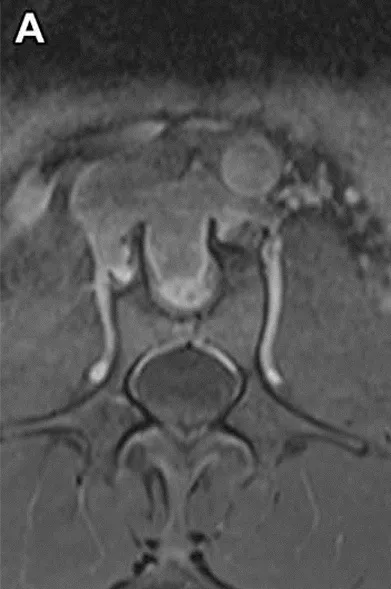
Post treatment. Contrast-enhanced MR images demonstrating mass involving vertebrae. Axial.
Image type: radiology (mri)